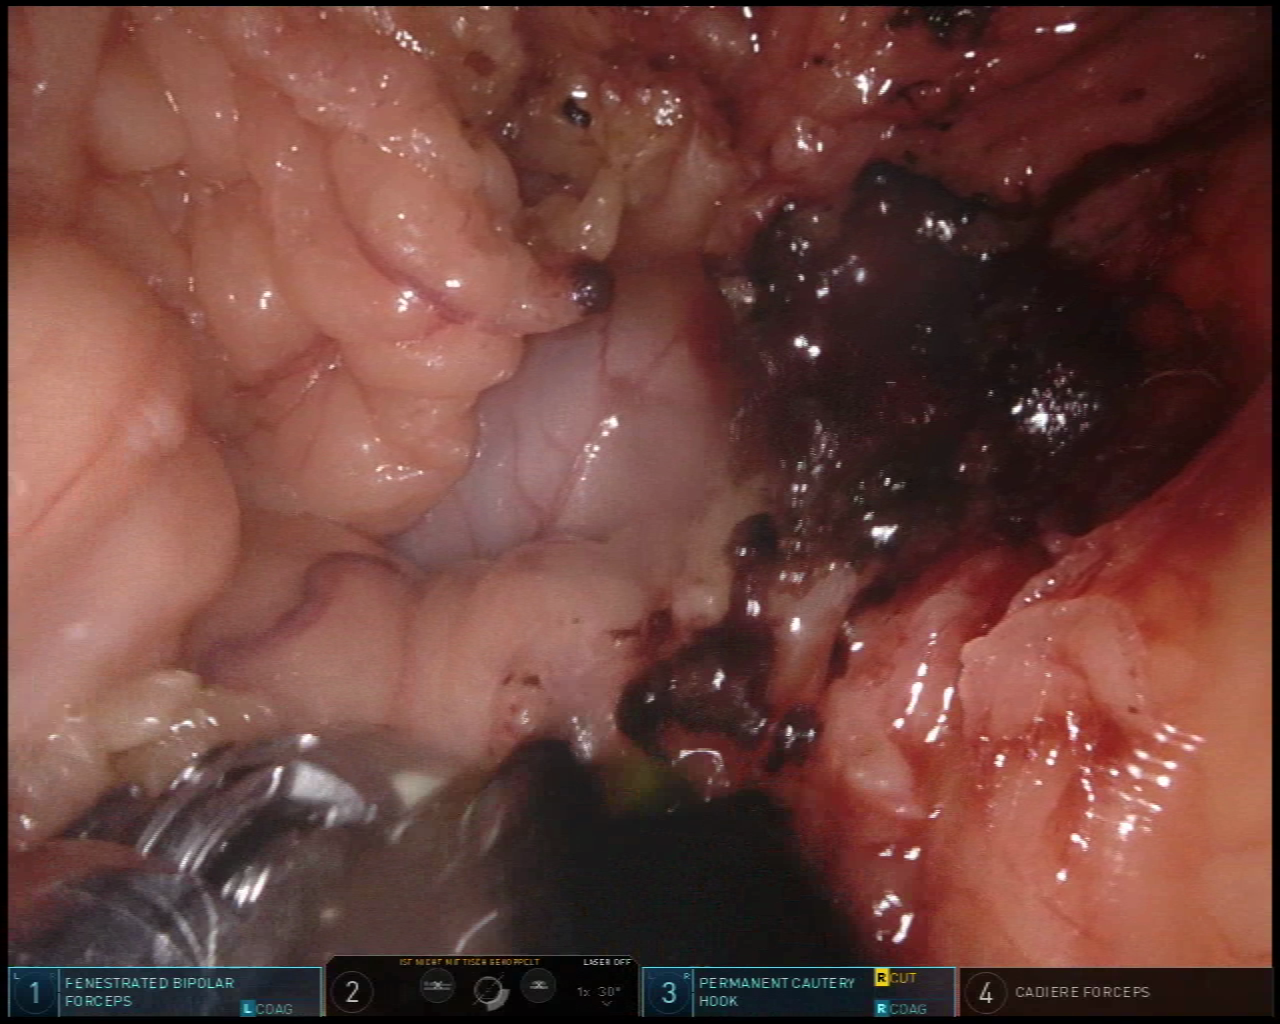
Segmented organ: stomach
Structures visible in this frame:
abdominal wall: no
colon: no
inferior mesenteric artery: no
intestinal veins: no
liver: no
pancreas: no
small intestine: no
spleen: no
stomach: yes
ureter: no
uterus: no
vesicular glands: no